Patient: sex M, age 68
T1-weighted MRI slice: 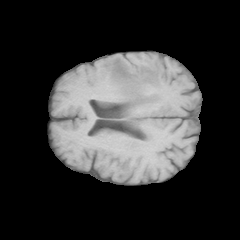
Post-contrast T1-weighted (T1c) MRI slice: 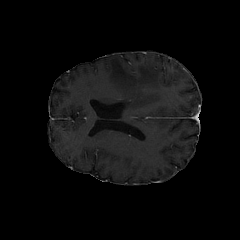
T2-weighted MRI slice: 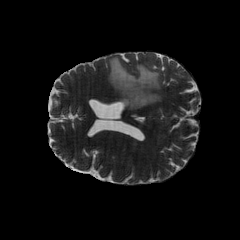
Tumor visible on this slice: yes
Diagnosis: Glioblastoma, IDH-wildtype
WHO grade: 4